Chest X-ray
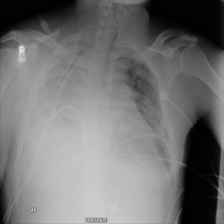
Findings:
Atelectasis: negative
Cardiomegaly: negative
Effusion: negative
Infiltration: negative
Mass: negative
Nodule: negative
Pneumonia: negative
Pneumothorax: negative
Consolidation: negative
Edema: negative
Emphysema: negative
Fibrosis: negative
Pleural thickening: negative
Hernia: negative